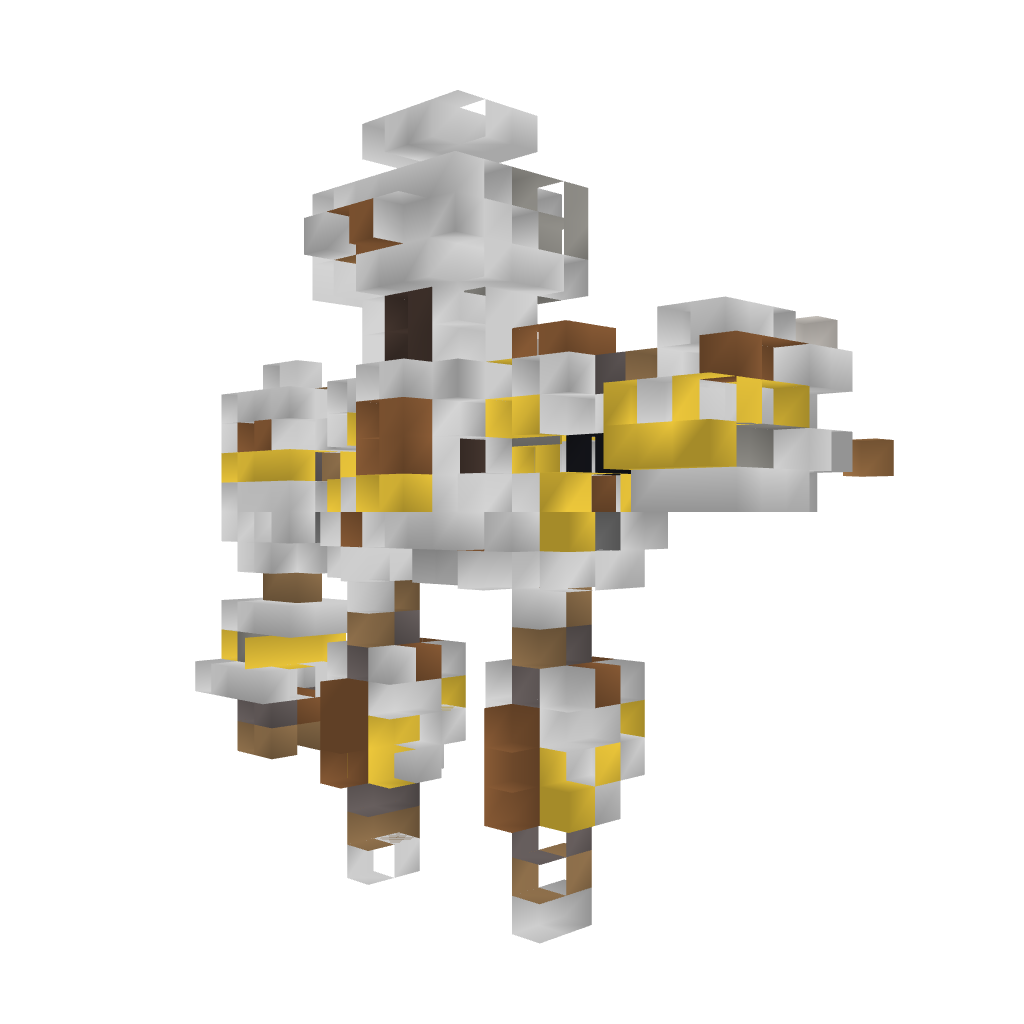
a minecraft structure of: Series A Mech 2